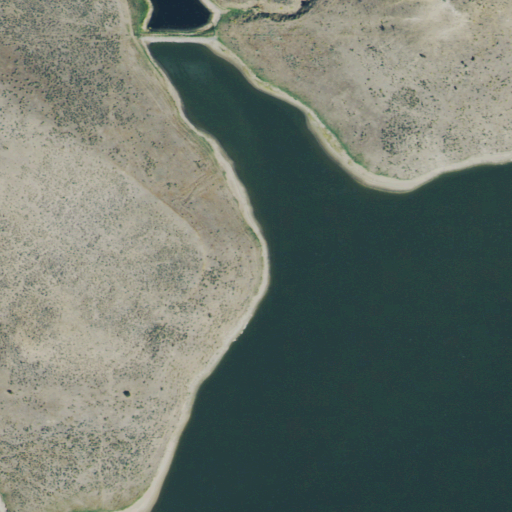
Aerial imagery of valley in Colorado named Wadell Gulch containing shrub, open water, and grassland